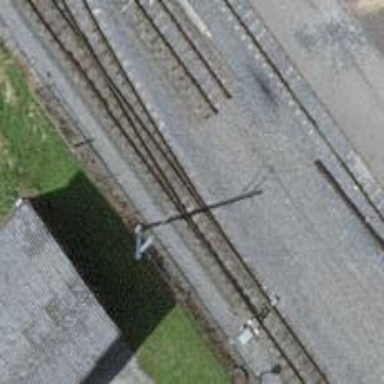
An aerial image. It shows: Railway switch.